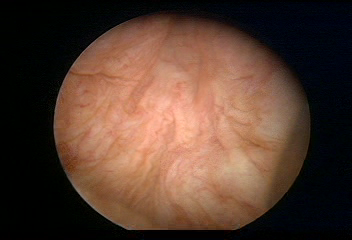
Modality: WLC
Class: Normal mucosa
Bladder cancer association: No